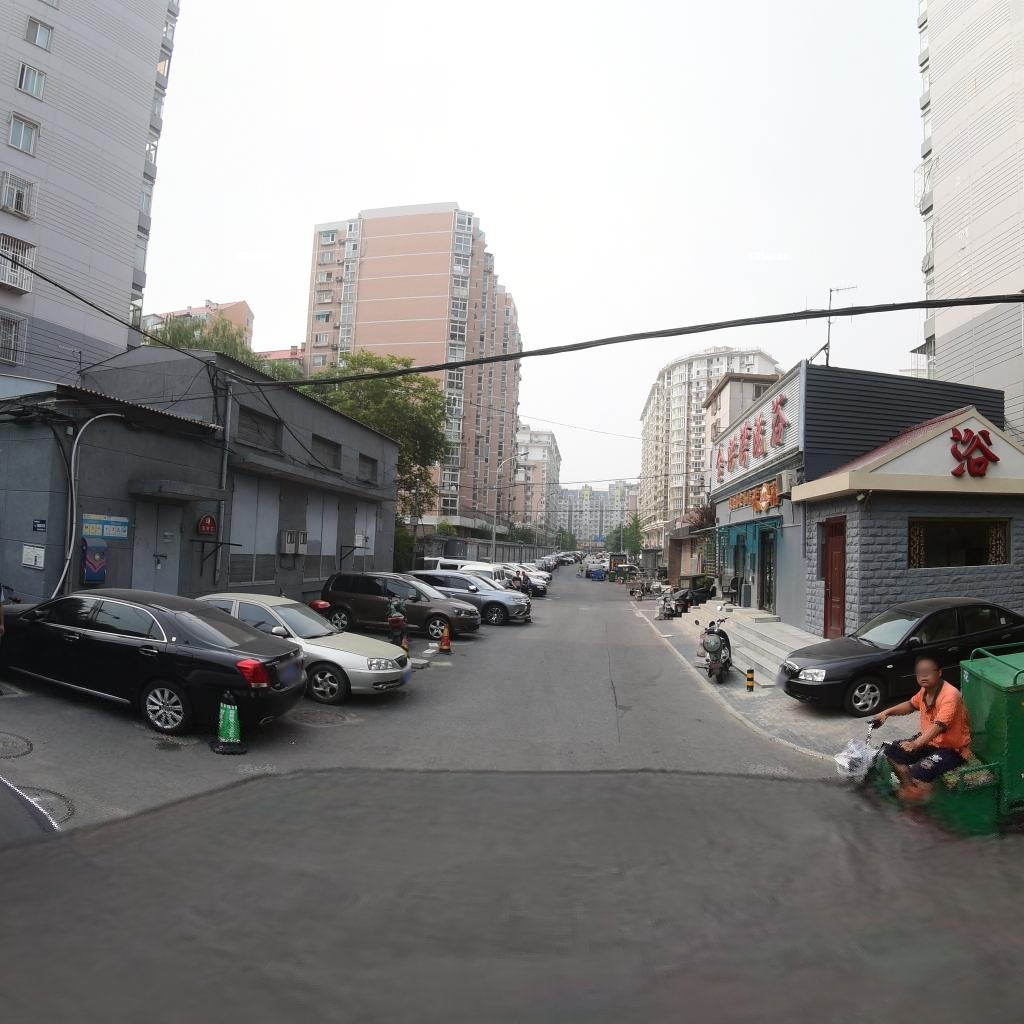
Region: Dongcheng
Road damage annotations: manhole cover, manhole cover, manhole cover, longitudinal crack